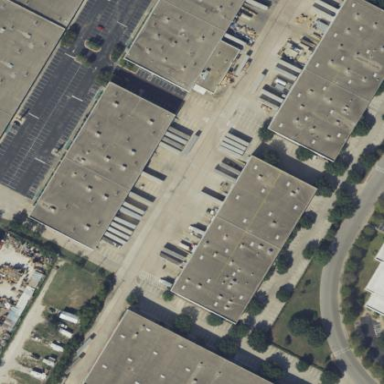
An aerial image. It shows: Industrial building.